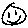
Label: circle